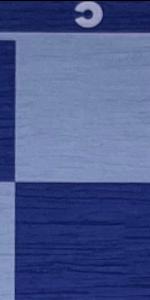
Label: Empty